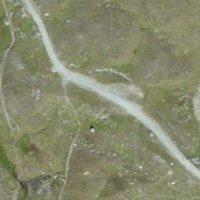
EUNIS habitat code: 26
Species observed at this site:
Erebia tyndarus